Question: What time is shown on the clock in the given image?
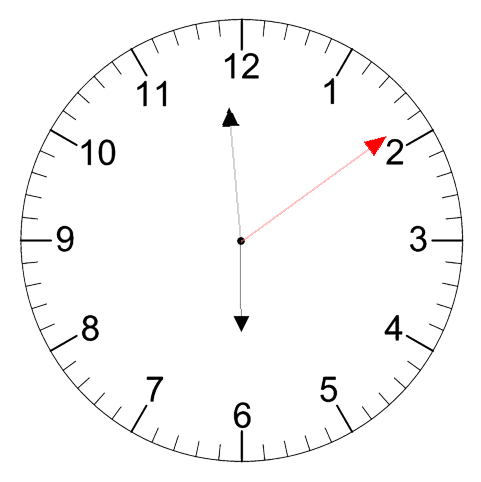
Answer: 05:59:09